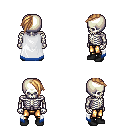
a pixel art fantasy rpg character, male body template, skeleton, white trimmed cape, gold greaves, light blonde long mohawk hairstyle, black shoes, four views (front, back, left, right), 2x2 character sprite sheet, small pixel art, hard edges, no anti-aliasing